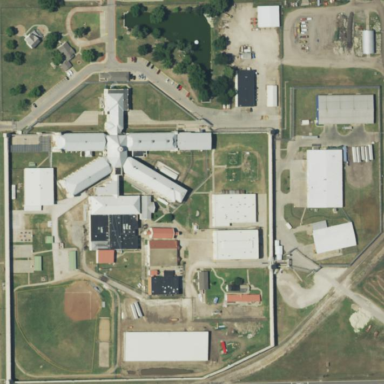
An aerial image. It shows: Prison facility designated as prison.